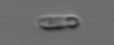
Label: Dinobryon